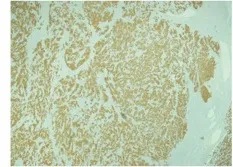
Histologic samples. . ), featuring positive staining for cytokeratin 7.
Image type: pathology (immunostaining)